Question: I am developing a board game. I am wondering how one can use Core Animation or any other technology to design a chess board like (someone else's app):
<URL>
In the picture, the chess boards has a thick border which I am not sure how to model. Should we model the chess board as an image and place chess pieces onto the image? But then it would be difficult to detect what particular square the user touches. If the chess board itself is an image, I wonder how the pieces can be placed on the image. I mean, you would have to calculate coordinatives and positions very carefully.
This is what I came up with using Core Animation, there is no boarder, visually it's horrible:

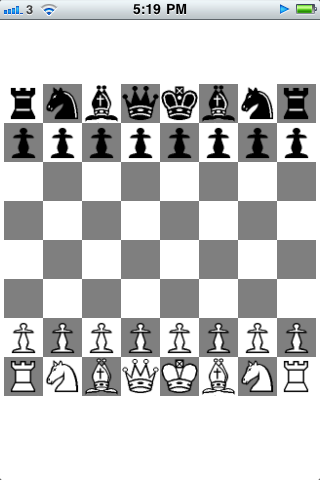
Answer: There is no reason why you cannot make your current chess view a subview of another view, with its frame inset. It doesn't complicate calculations, as it will be your chess view which is handling the touches. The task of the encompassing view is merely to draw the border frame, or if your chess view is transparent, the whole board.